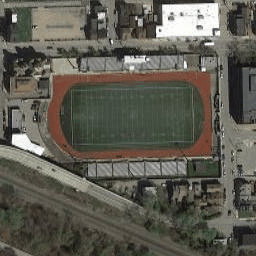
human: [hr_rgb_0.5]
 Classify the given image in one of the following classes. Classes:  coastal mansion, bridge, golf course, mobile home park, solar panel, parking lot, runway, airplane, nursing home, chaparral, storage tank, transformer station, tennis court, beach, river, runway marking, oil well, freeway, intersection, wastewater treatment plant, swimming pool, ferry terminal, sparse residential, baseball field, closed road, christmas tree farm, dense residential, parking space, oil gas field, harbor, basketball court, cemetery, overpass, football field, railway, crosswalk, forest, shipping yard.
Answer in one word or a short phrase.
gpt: football field